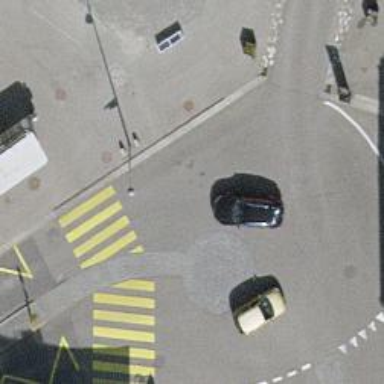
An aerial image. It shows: Mini roundabout on the road.